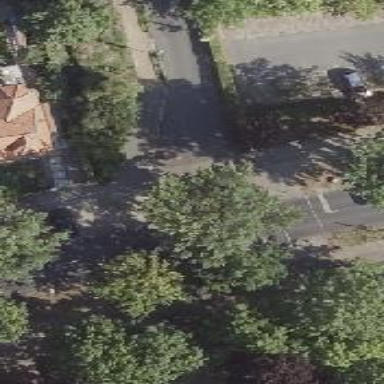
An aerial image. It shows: Footway.